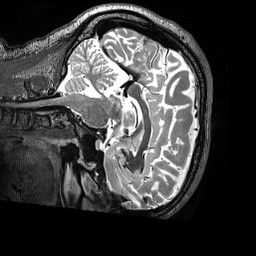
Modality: T2w
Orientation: sagittal
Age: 33
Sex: male
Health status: healthy
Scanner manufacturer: siemens
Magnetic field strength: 3 T
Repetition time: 3.2 s
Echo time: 0.563 s